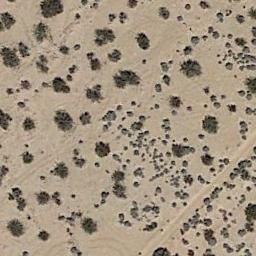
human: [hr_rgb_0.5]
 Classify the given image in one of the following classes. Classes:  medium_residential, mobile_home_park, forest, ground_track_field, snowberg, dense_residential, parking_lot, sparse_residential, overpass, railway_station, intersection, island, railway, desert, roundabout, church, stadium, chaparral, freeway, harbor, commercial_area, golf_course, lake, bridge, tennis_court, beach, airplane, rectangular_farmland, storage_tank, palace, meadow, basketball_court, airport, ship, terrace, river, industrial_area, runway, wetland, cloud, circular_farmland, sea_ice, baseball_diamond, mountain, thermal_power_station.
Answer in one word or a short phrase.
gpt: chaparral